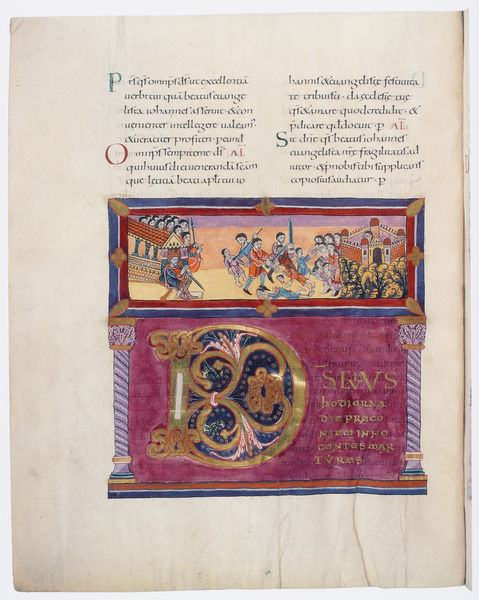
Titel: Göttinger Sakramentar
Institution: Göttingen, Staats- und Universitätsbibliothek
Schlagwörter: blau, kampf, kämpfer, gelb, menschen, stadt, bunt, männer, säule, säulen, zeichen, gebäude, haus, rot, fest, leute, malerei, ornament, herodes, mord, rahmen, tod, gold, ranken, klar, schrift, mauer, lila, violett, krieg, soldaten, fallen, zinnen, pink, buch, burg, türme, festung, seite, schwert, schwerter, text, waffen, buchstaben, soldat, initiale, worte, ritter, armee, kapitelle, kapitell, buchseite, verziert, mauern, kampfszene, mittelalter, tempel, töten, gefallene, gefallen, mittelalterlich, handschrift, wort, purpur, kapitel, latein, strukturiert, feste, wörter, buchmalerei, majuskel, inkunabel, majuskeln, kindermord, manuskript, illumination, bllau, tötung, folral, kmpf, kindsmord, d, lschrift